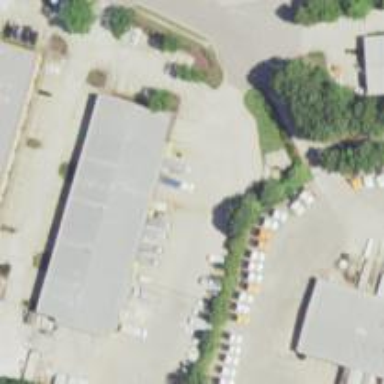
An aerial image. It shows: Commercial building.